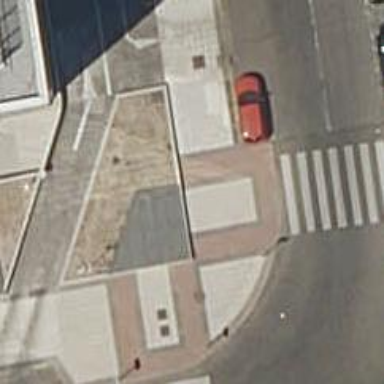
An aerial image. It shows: Sidewalk made of paving stones.